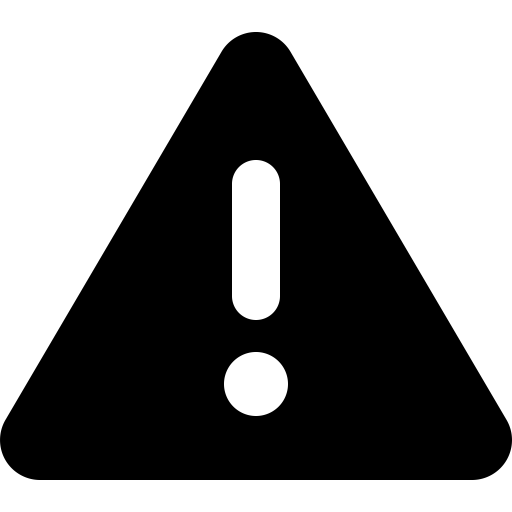
Tags: icon, FontAwesome, fa-icon, solid, triangle, exclamation